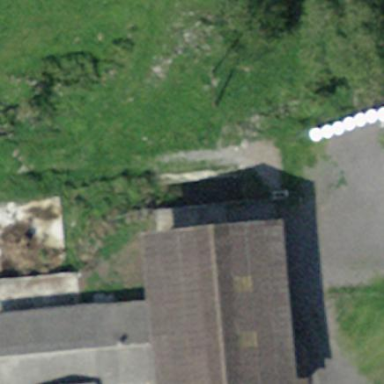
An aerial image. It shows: Rural barn.